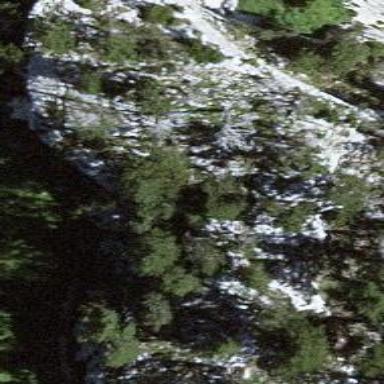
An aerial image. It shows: Cliff in nature.